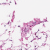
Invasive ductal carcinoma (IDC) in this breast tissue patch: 0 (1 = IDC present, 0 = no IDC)